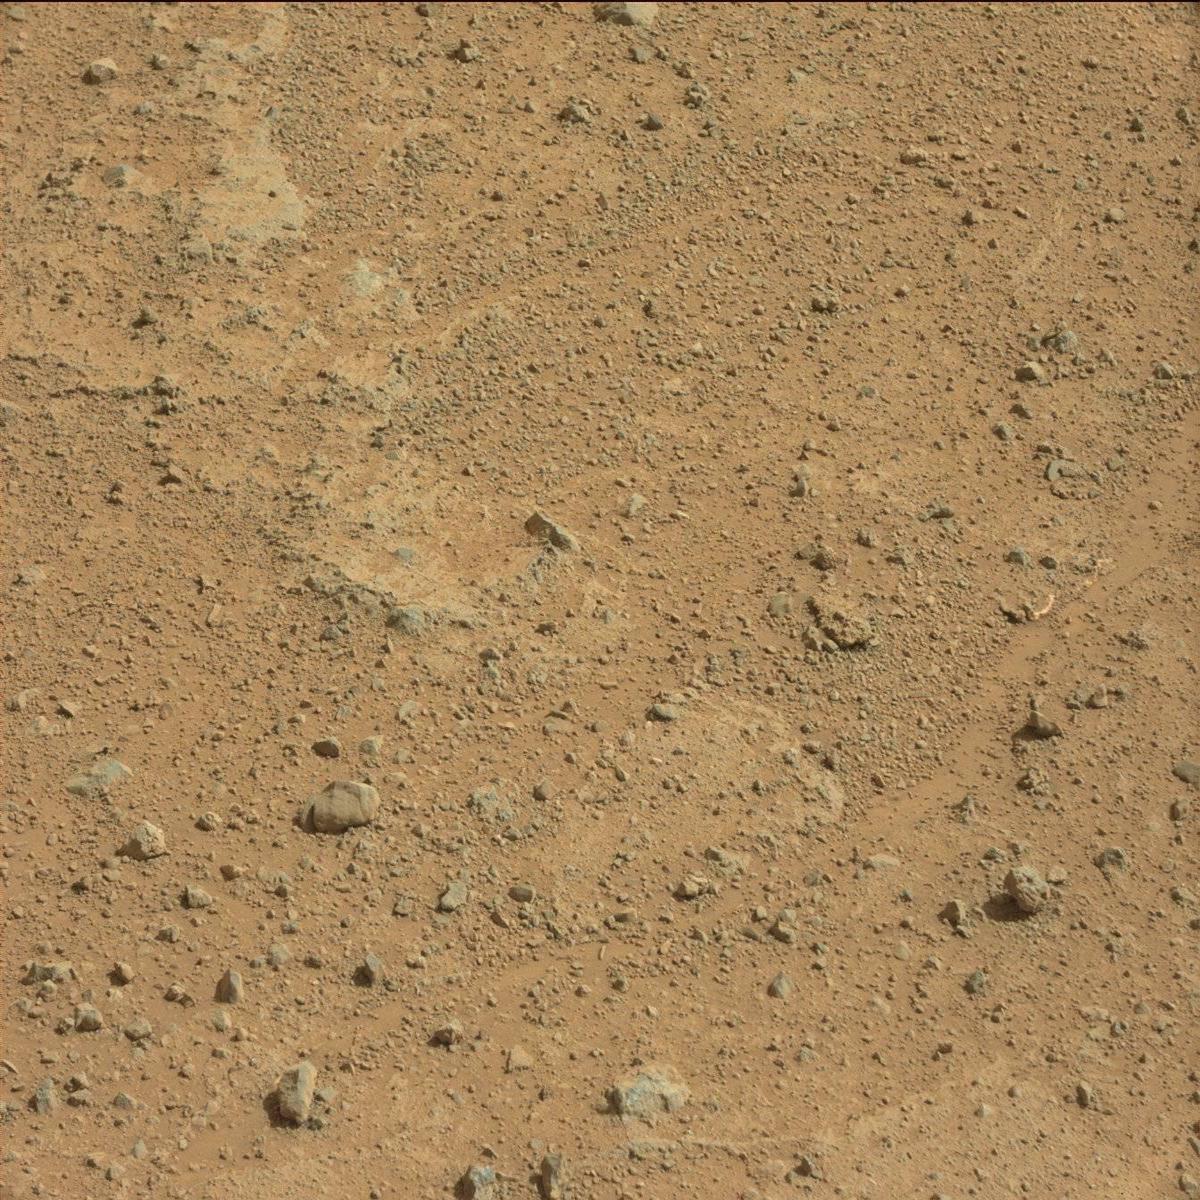
Terrain classes present: Bedrock, Rock, Sand / Soil